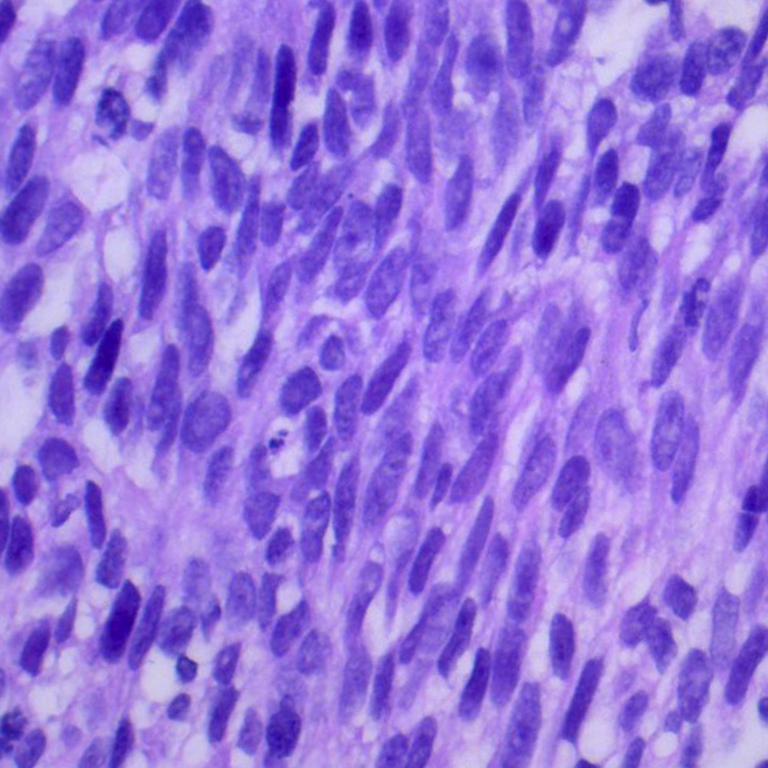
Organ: lung
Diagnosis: squamous carcinomas